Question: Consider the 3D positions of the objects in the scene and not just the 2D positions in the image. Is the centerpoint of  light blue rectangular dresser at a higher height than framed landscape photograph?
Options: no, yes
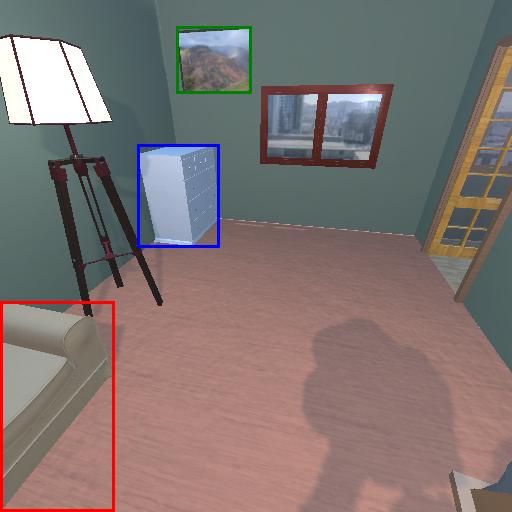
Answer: no